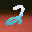
Label: 2